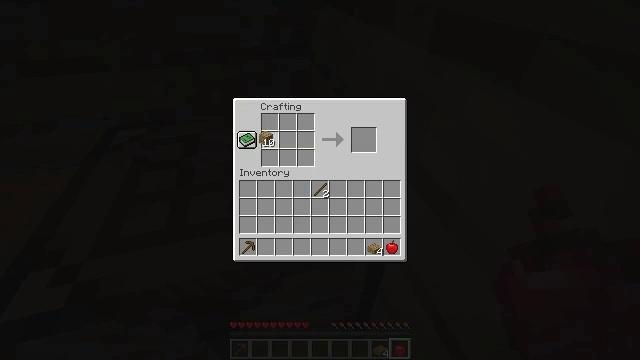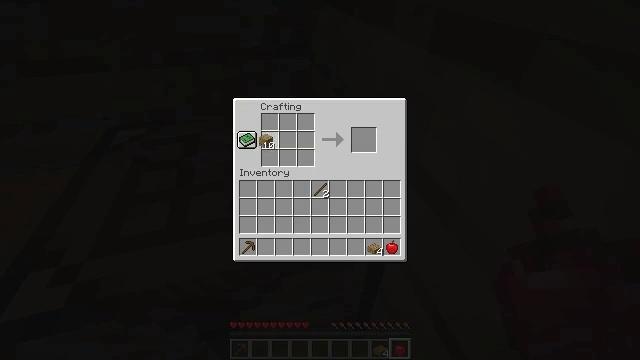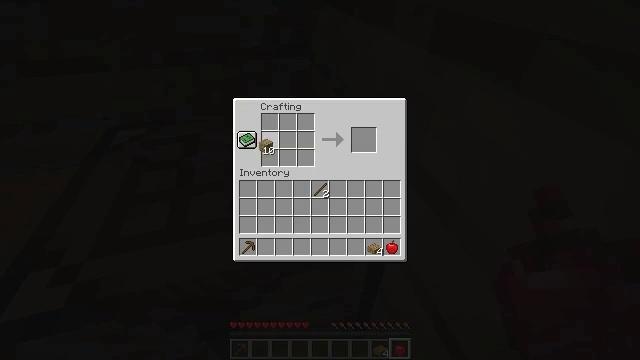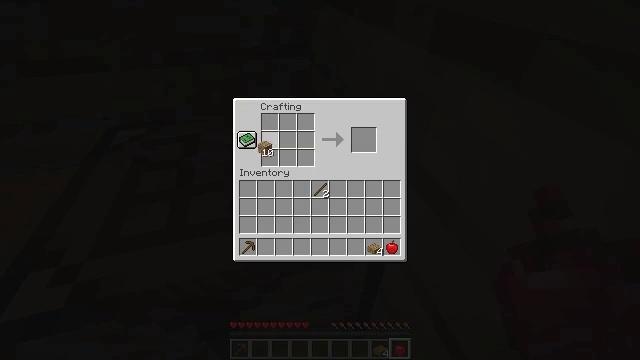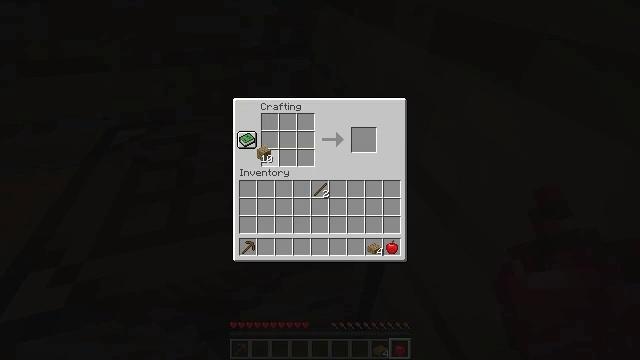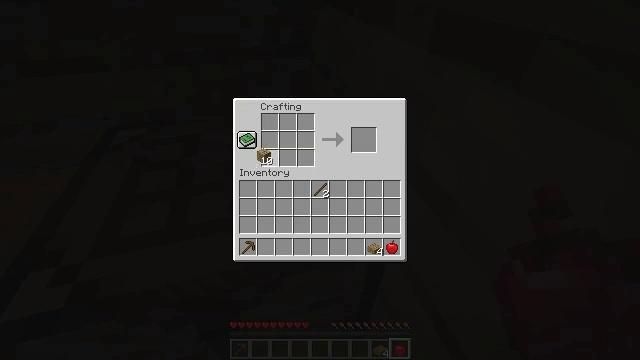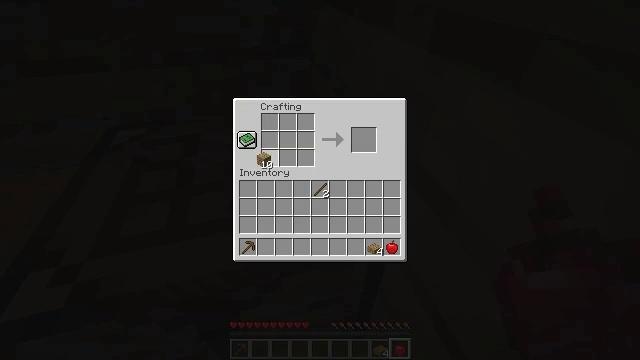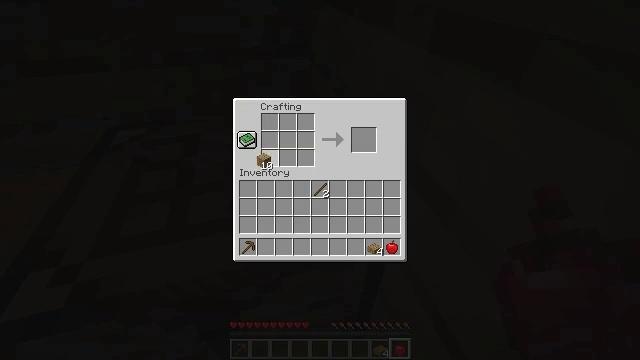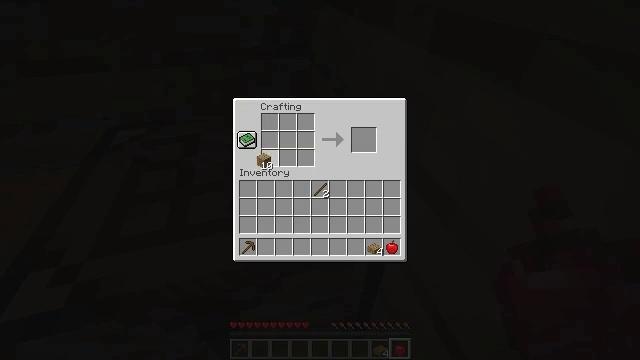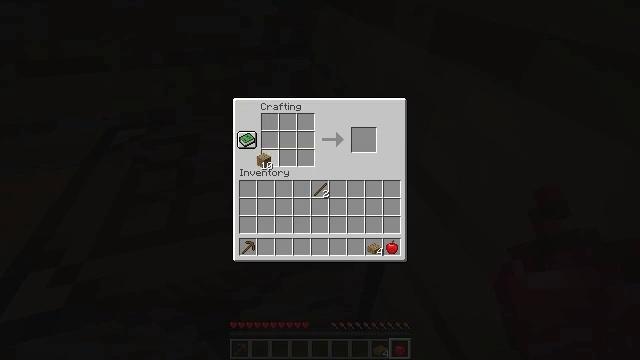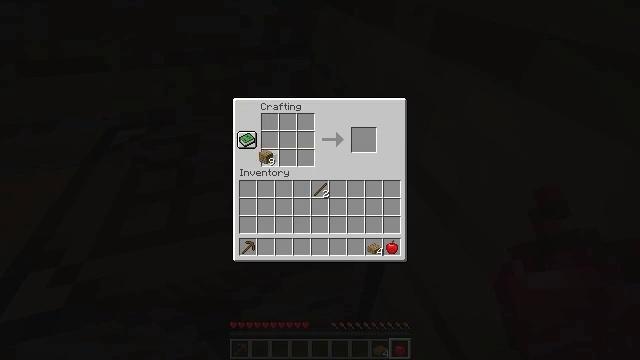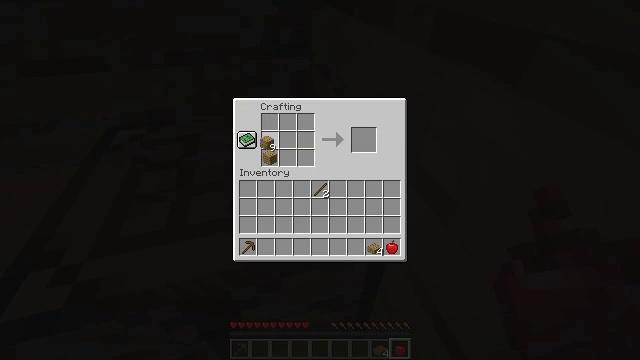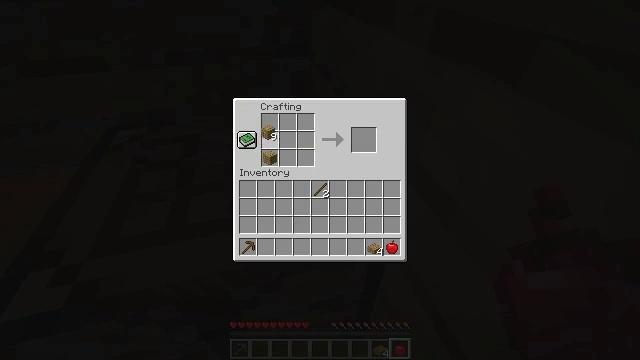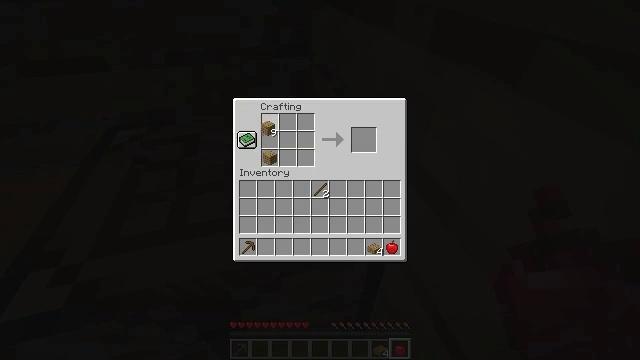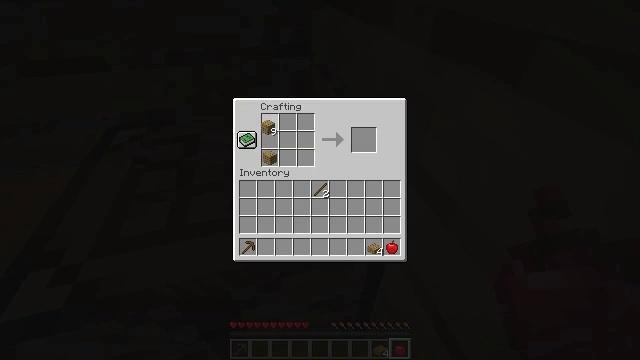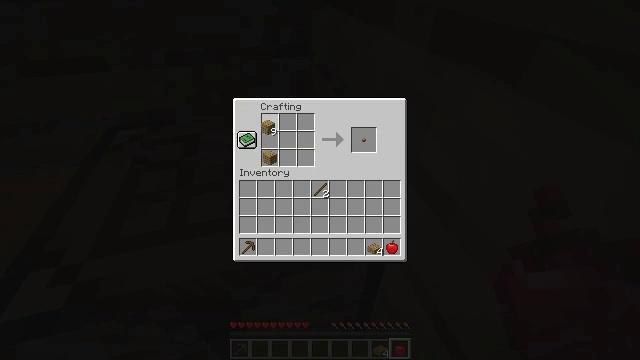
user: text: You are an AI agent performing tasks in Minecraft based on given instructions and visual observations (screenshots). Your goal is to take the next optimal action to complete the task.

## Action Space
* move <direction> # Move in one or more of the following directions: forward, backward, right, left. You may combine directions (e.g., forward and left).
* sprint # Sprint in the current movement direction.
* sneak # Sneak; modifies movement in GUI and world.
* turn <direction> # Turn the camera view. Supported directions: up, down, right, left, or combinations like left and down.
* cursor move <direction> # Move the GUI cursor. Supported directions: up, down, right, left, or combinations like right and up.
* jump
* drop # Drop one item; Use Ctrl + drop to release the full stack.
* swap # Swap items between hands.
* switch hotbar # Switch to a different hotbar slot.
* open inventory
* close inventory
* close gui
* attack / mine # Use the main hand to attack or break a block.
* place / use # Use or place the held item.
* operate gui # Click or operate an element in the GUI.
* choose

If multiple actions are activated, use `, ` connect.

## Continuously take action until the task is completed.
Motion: motion action
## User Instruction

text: Craft the oak door on the crafting table.
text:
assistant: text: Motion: choose
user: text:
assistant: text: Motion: choose
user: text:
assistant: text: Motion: choose
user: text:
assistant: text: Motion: choose
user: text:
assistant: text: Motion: choose
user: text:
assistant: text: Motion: choose
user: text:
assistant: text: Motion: choose
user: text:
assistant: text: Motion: choose
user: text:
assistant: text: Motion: choose
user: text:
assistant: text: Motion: no_op
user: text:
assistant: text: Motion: cursor move up
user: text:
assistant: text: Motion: cursor move up
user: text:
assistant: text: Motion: no_op
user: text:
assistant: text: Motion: no_op
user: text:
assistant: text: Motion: no_op
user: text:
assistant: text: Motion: no_op
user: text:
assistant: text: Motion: no_op
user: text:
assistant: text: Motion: no_op
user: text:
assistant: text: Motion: no_op
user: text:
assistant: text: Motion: no_op
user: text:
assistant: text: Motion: no_op
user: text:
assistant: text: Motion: no_op
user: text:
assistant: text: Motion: no_op
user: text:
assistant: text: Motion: choose
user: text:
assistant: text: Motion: choose
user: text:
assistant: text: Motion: choose
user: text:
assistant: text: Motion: choose
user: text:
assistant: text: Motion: choose
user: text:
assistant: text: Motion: choose
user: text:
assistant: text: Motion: choose